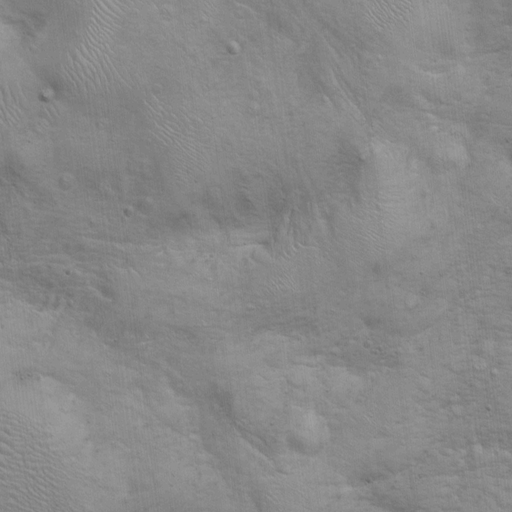
Classes present: Background